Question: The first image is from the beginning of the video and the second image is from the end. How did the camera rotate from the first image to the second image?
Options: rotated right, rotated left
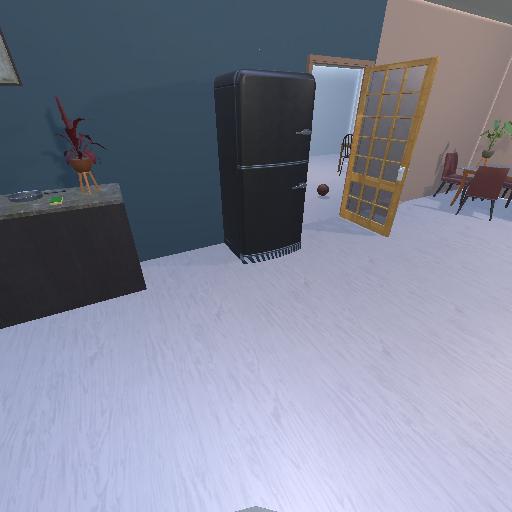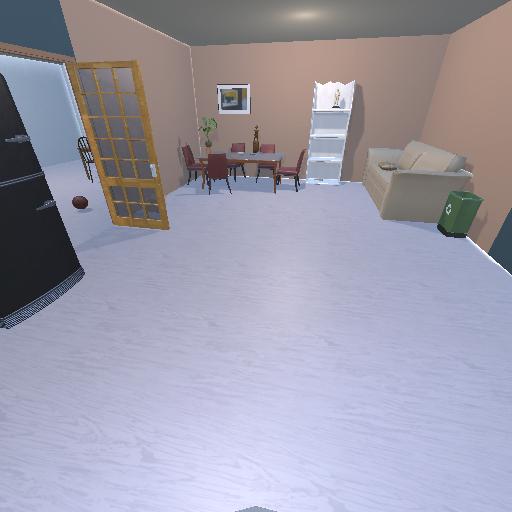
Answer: rotated right